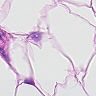
Metastatic tissue present: no